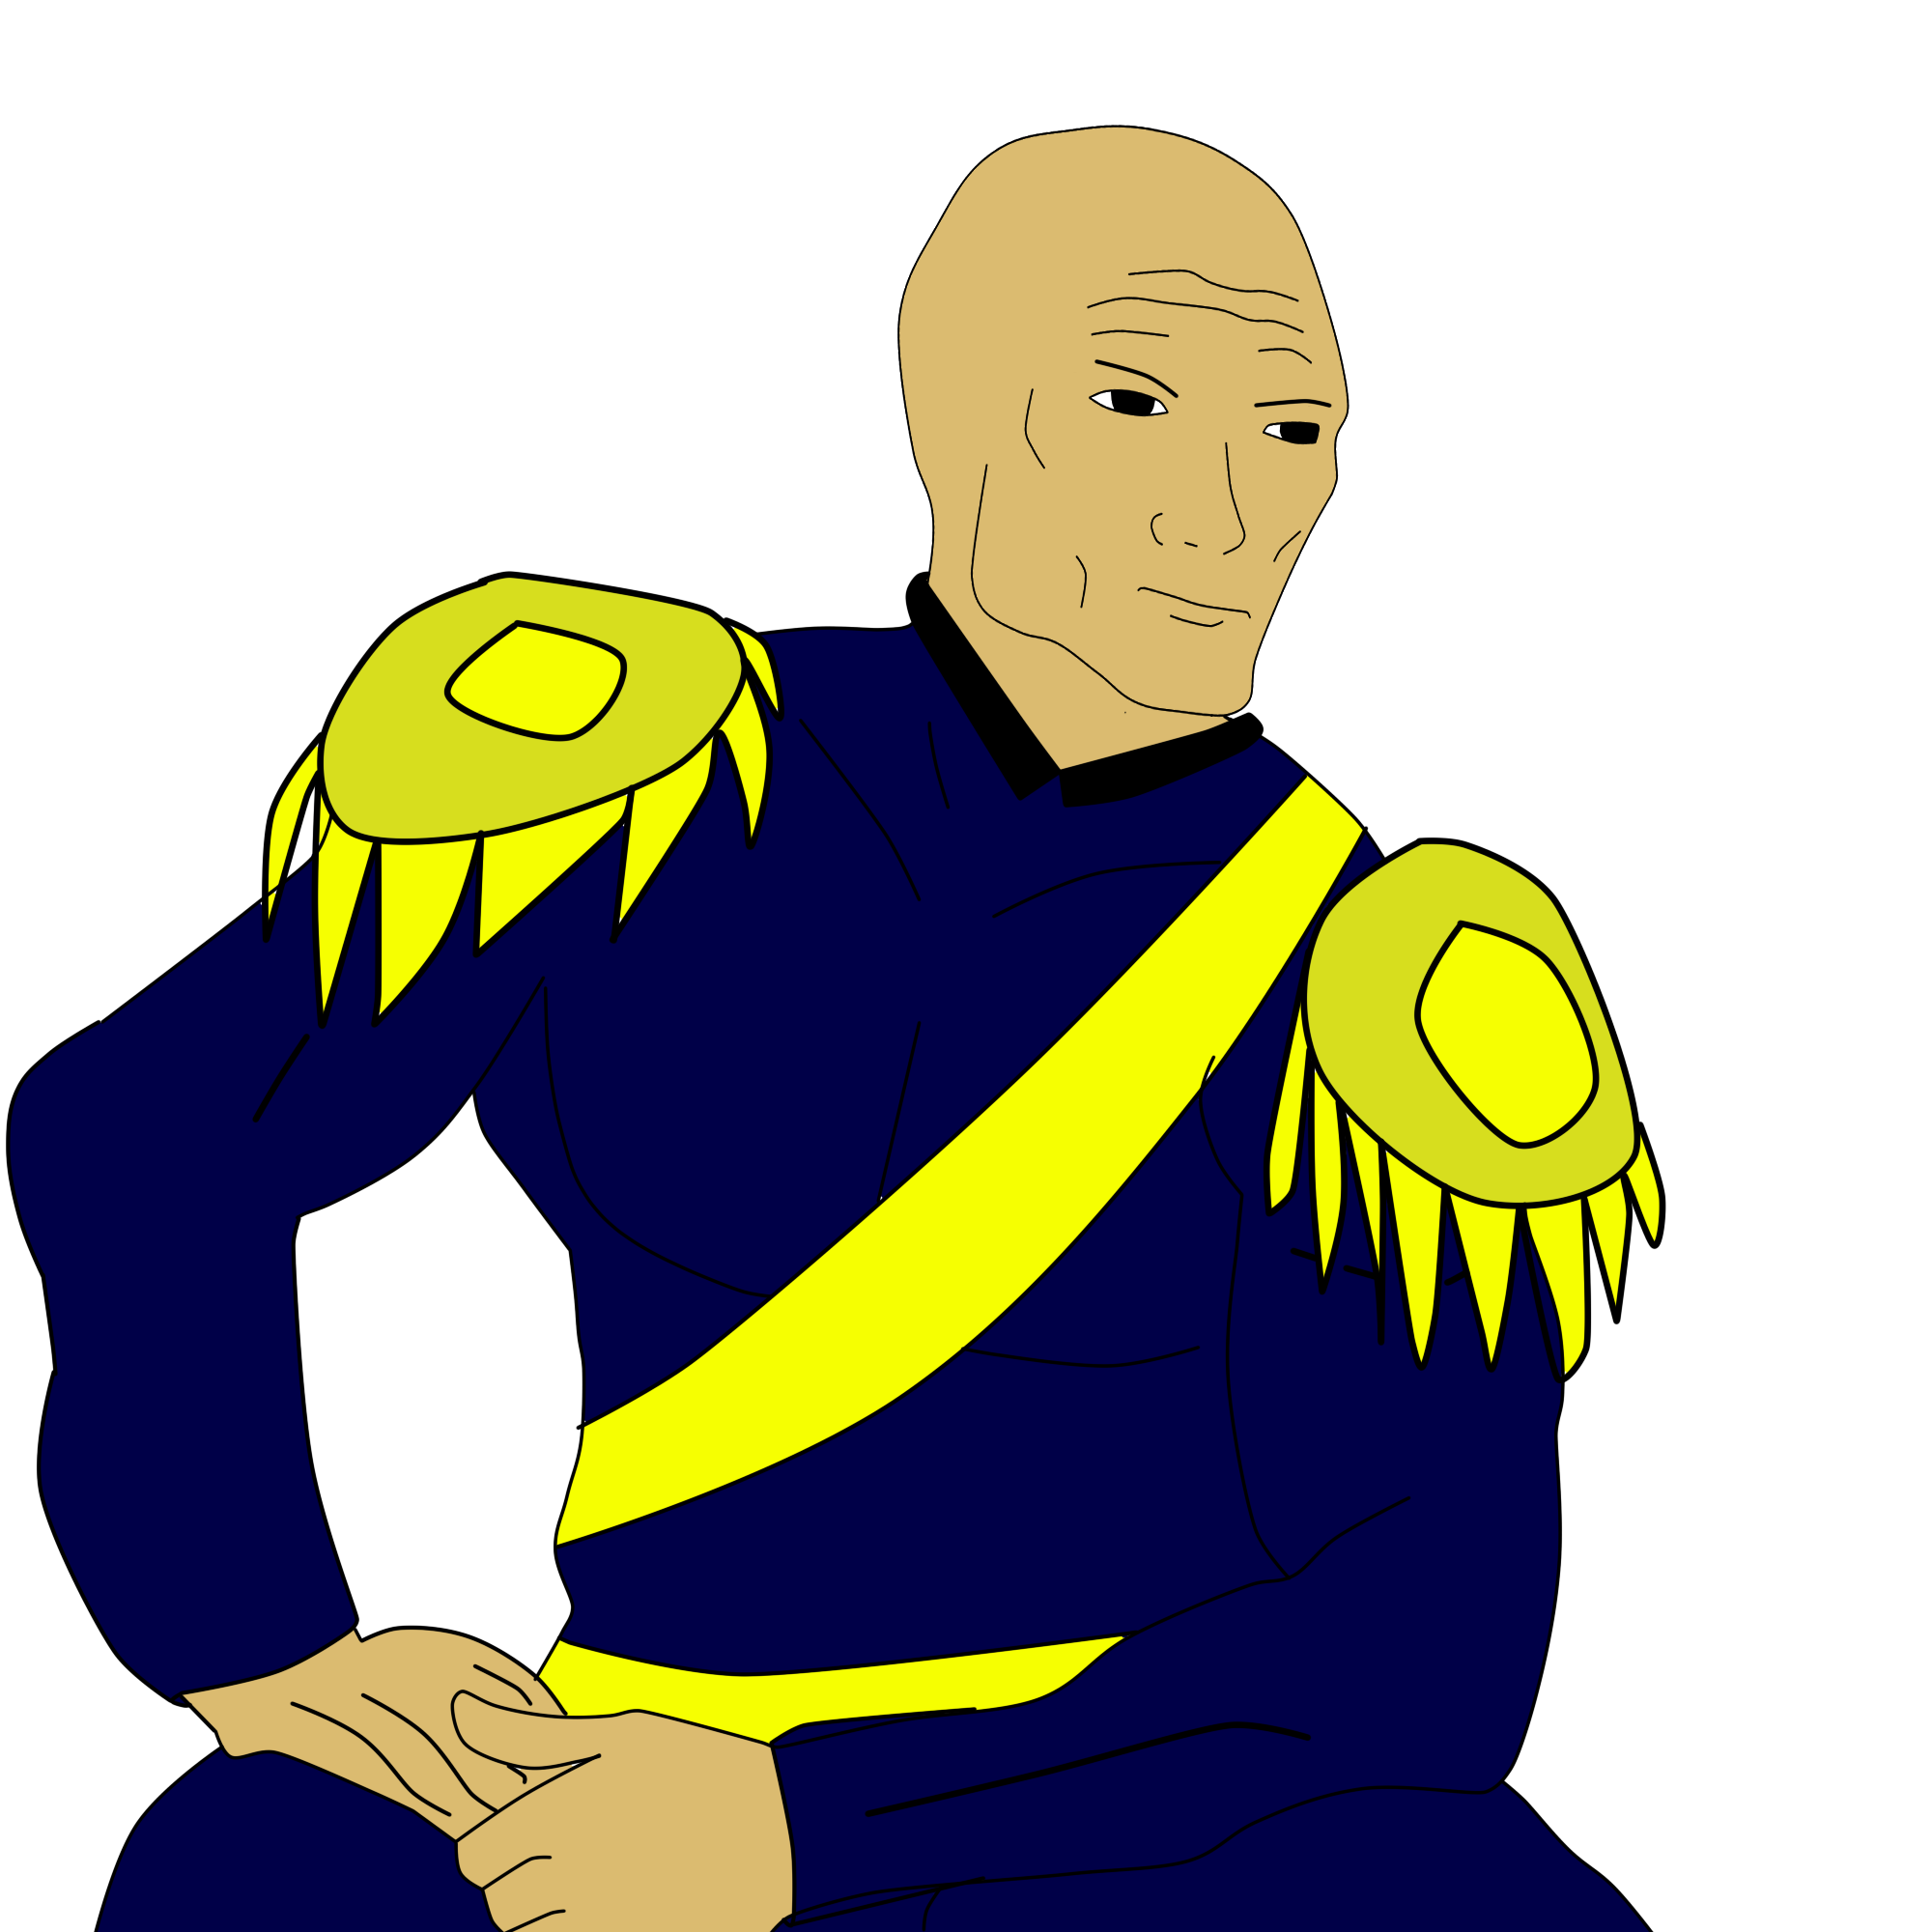
Label: 5_Handsome_Wojak